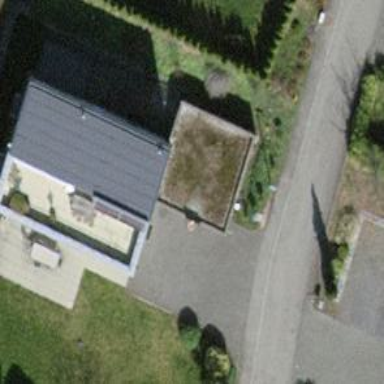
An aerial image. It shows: Garage building.